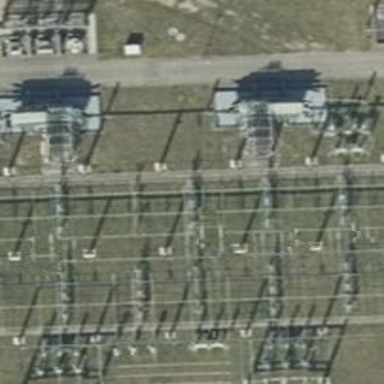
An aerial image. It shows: Power line with 3 cables. The line type is busbar.